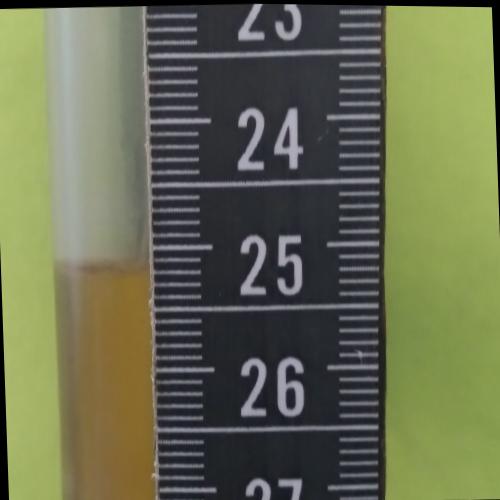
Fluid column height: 25.1 cm